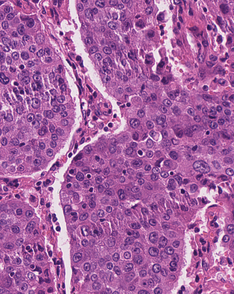
Tumor epithelial tissue: yes
Tumor-associated stroma tissue: yes
Normal tissue: no